Interaction volume radius: 10 \u00c5
Interaction volume height: 35 \u00c5
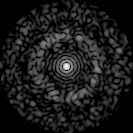
Disorder parameter: 0.8382